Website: slack
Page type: billing-address
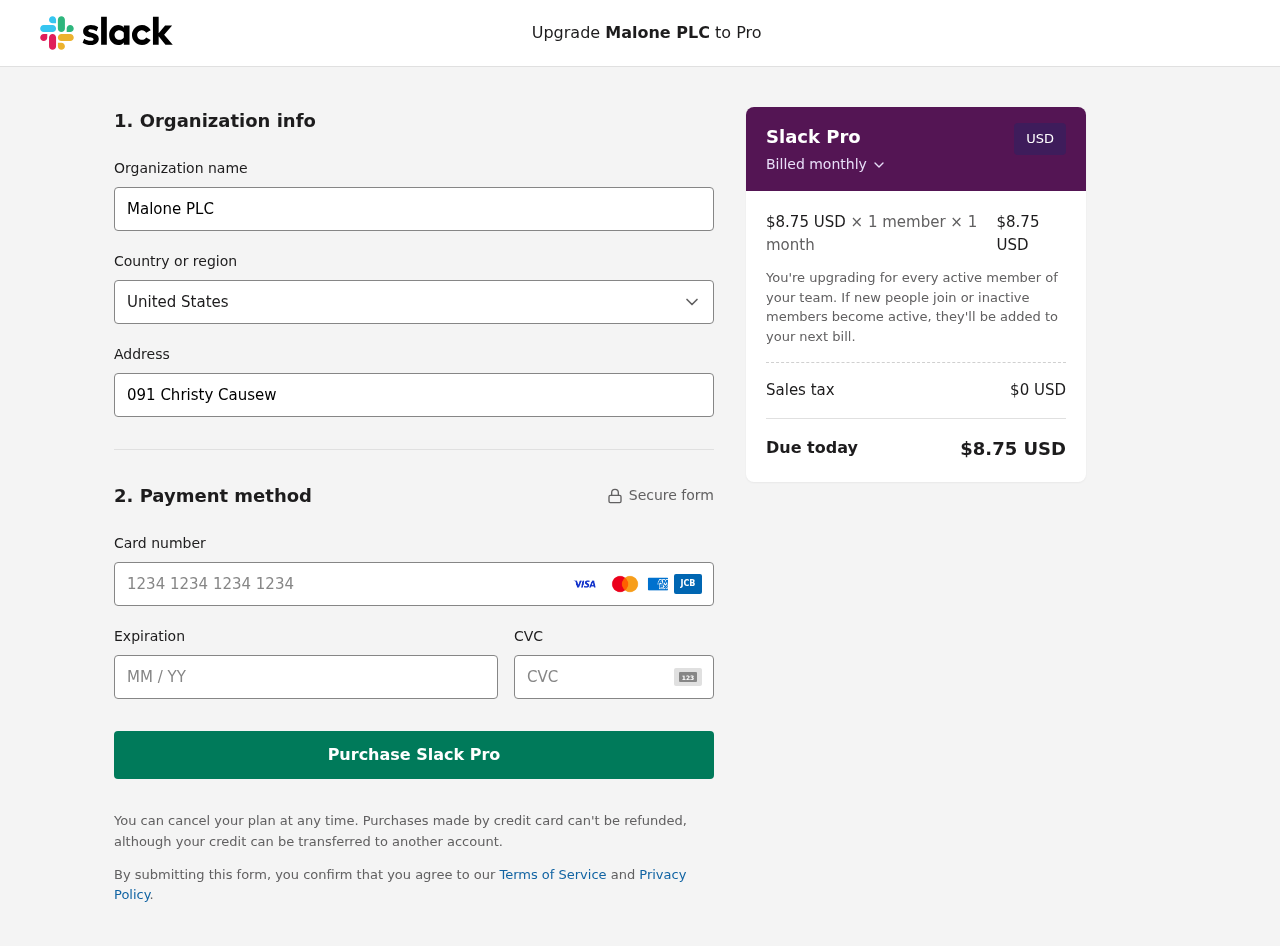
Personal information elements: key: PII_CARD_CVV
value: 621
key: PII_CARD_EXPIRY
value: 12/29
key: PII_CARD_NUMBER
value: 6011 6765 3717 1192
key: PII_COMPANY
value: Malone PLC
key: PII_COUNTRY
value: United States
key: PII_STREET
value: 091 Christy Causeway Apt. 744
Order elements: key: ORDER_PRICE_PER_MEMBER
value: $8.75 USD
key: ORDER_MEMBER_COUNT
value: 1
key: ORDER_MONTH_COUNT
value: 1
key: ORDER_SUBTOTAL
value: $8.75 USD
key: ORDER_TAX
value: $0
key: ORDER_TOTAL
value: $8.75 USD